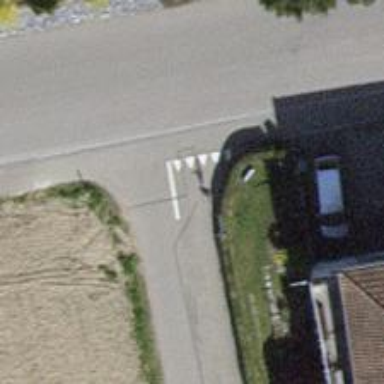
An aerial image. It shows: Road with "give way" sign.